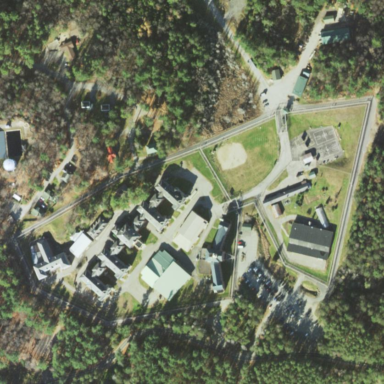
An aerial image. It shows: Prison.